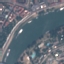
Land use / land cover: River